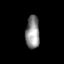
Tissue: skin
Cell type: Epithelial cells
Senescence score: 0.2627
Nuclear area (px): 448
Mean DAPI intensity: 140.902